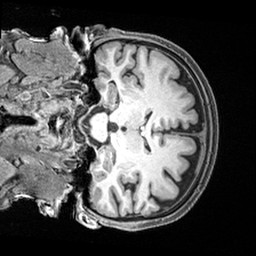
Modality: T1w
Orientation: coronal
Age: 63
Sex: female
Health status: healthy
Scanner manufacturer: siemens
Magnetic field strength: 3 T
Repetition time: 2.4 s
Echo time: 0.00217 s